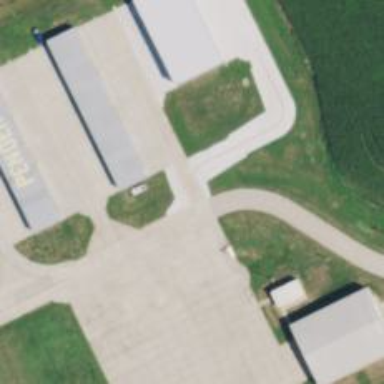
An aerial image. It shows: Image of taxiway at airport.